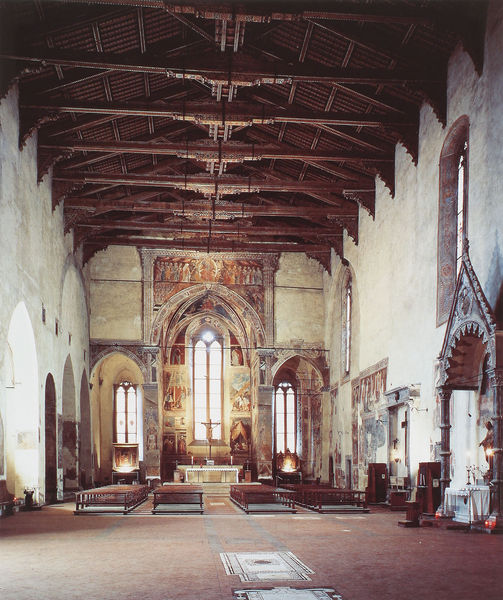
Titel: Ausmalung der Chorkapelle von S. Francesco in Arezzo
Künstler: Bicci di Lorenzo
Standort: Arezzo, S. Francesco, Chorkapelle (EU - I - Toskana)
Schlagwörter: gott, weiß, sitzen, fenster, holz, malerei, wand, kirche, boden, interieur, decke, gotik, engel, bogen, bank, rundbogen, wandmalerei, foto, fotografie, wände, eingang, gerüst, gewölbe, kreuz, dom, dachstuhl, gebet, altar, bänke, hochaltar, kathedrale, kirchenschiff, jesus, apsis, dorfkirche, fresken, chor, heilige, gekalkt, basilika, gebälk, grabplatten, u, 900